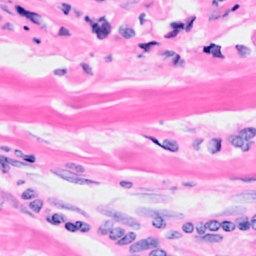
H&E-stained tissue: Breast